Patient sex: M
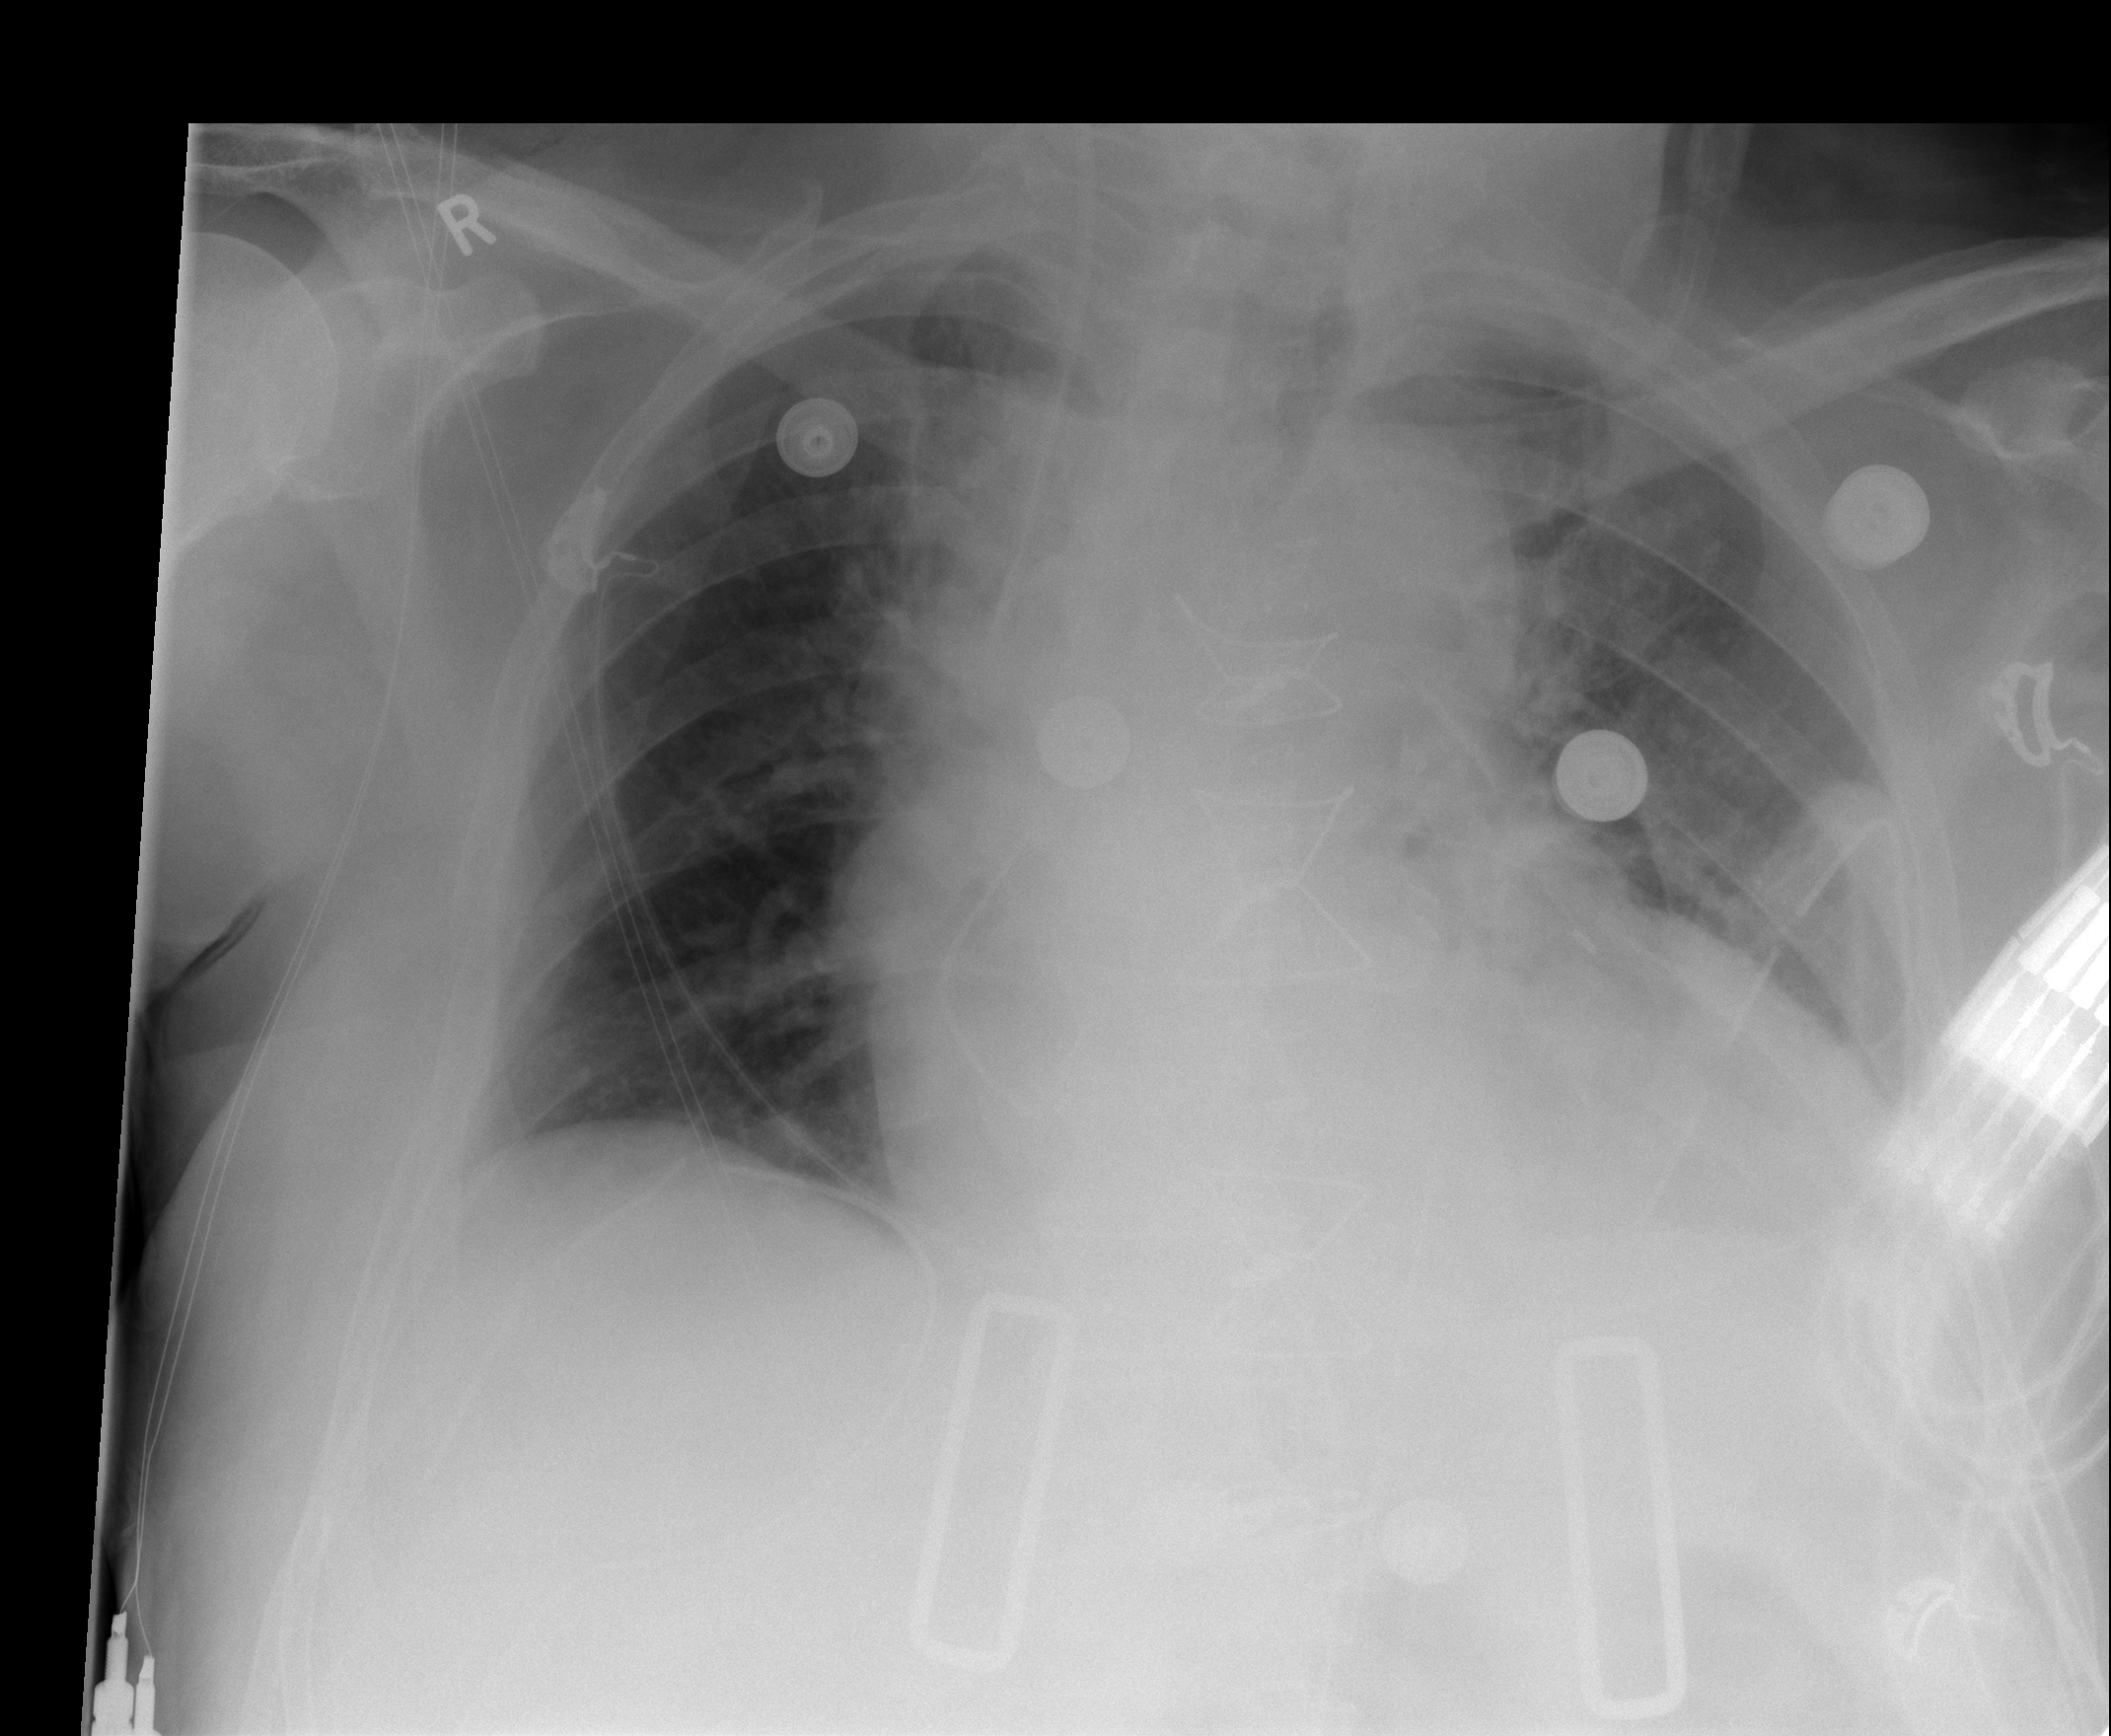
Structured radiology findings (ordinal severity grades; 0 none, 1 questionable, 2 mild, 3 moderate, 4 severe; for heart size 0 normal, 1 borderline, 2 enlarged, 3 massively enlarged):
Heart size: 2
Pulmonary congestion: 0
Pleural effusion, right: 0
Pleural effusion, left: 0
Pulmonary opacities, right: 0
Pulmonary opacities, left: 1
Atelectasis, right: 0
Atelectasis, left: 0